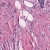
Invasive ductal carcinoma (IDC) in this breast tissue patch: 1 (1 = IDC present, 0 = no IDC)